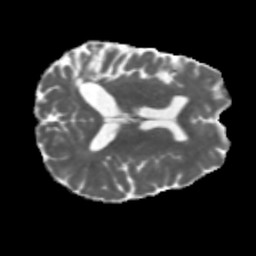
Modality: MD
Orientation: axial
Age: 42
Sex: male
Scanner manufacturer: siemens
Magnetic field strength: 3 T
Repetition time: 5.47 s
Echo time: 0.0854 s